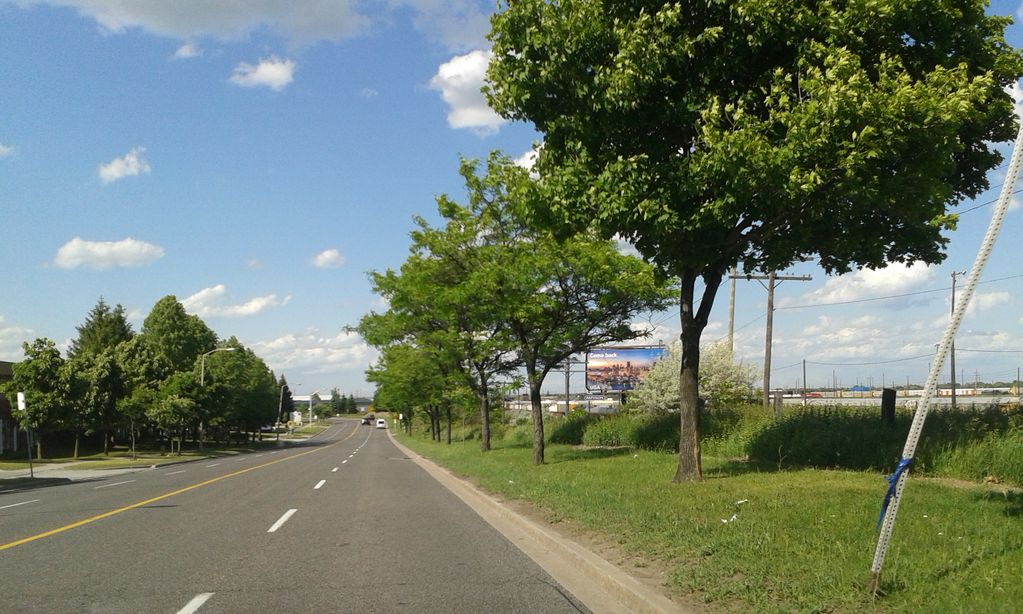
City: toronto